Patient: sex M, age 73
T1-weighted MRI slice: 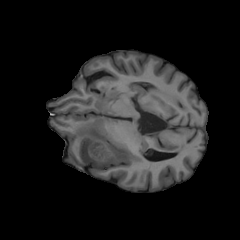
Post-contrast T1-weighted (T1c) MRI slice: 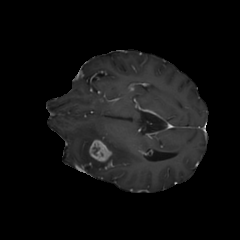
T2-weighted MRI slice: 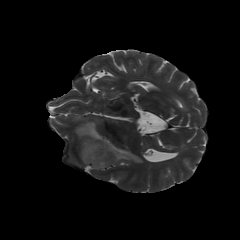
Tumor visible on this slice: yes
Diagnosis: Glioblastoma, IDH-wildtype
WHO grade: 4